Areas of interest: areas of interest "Cultural Palace"
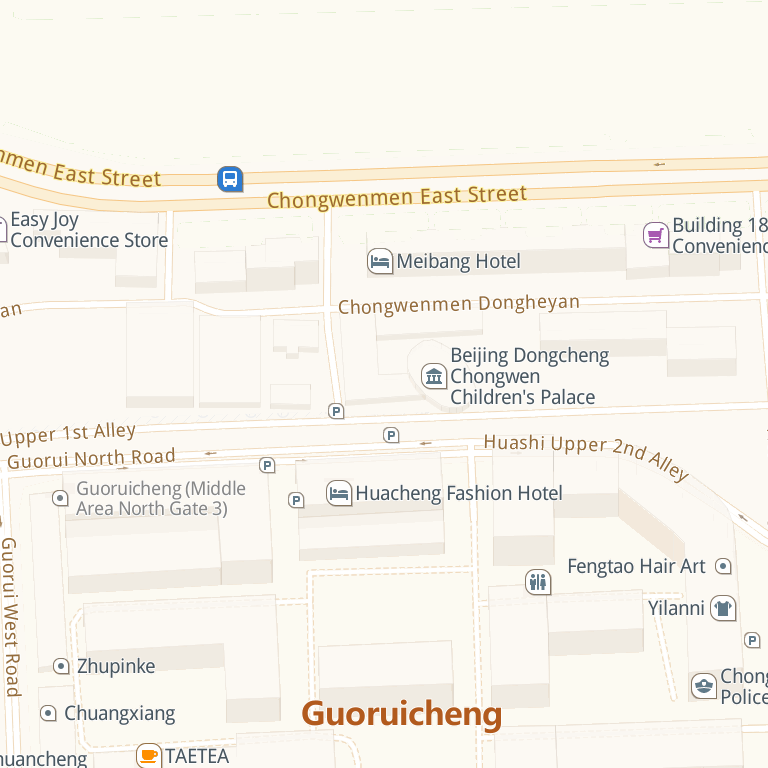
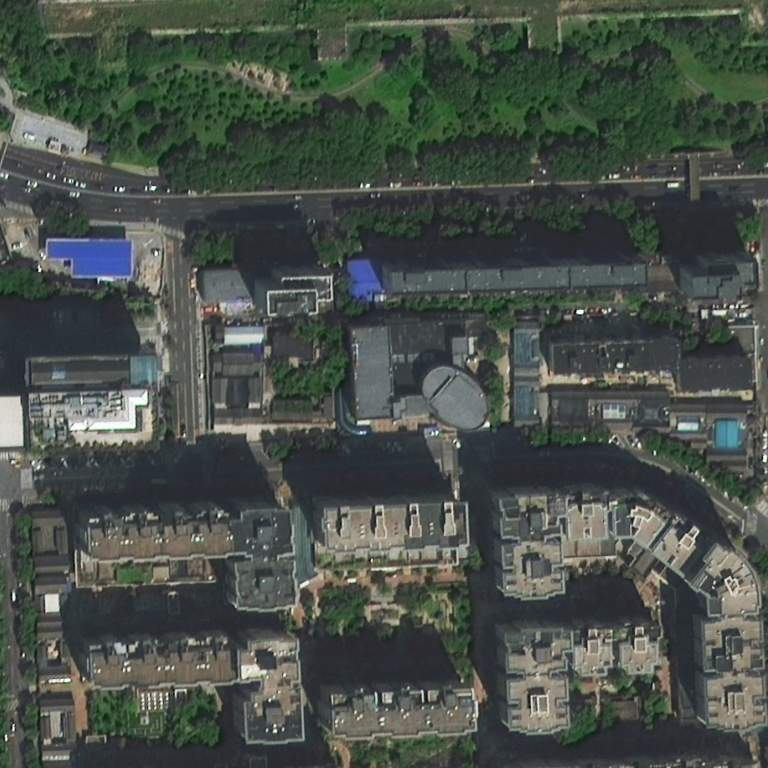